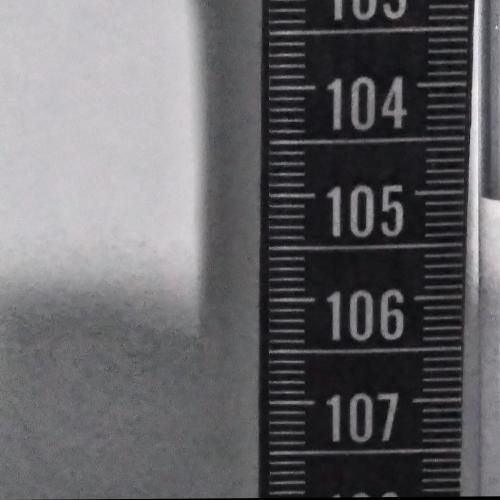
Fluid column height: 105.1 cm